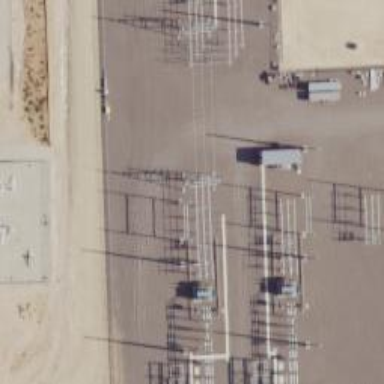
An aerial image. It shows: Industrial power substation enclosed by fence.